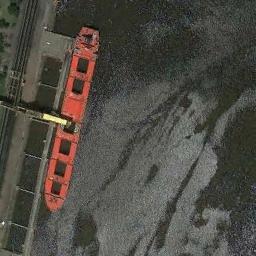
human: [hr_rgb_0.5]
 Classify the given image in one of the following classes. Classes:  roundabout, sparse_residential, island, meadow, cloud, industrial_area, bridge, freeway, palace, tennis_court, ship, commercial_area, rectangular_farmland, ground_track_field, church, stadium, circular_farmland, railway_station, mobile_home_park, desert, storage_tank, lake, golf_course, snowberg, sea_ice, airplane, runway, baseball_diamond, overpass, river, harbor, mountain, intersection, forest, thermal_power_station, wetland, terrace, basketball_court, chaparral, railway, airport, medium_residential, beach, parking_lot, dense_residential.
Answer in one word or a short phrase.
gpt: ship